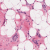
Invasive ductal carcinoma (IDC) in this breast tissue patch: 0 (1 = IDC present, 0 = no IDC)